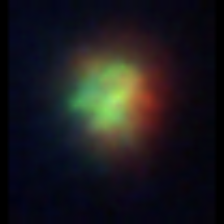
Taxon: NanoPlankton
Group: Other